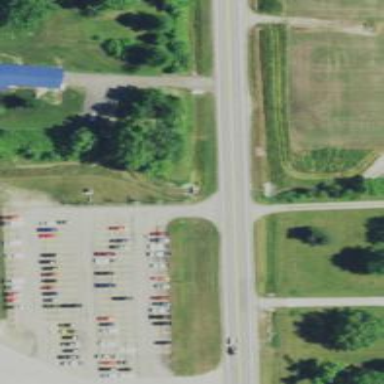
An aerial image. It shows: Secondary road with asphalt surface.